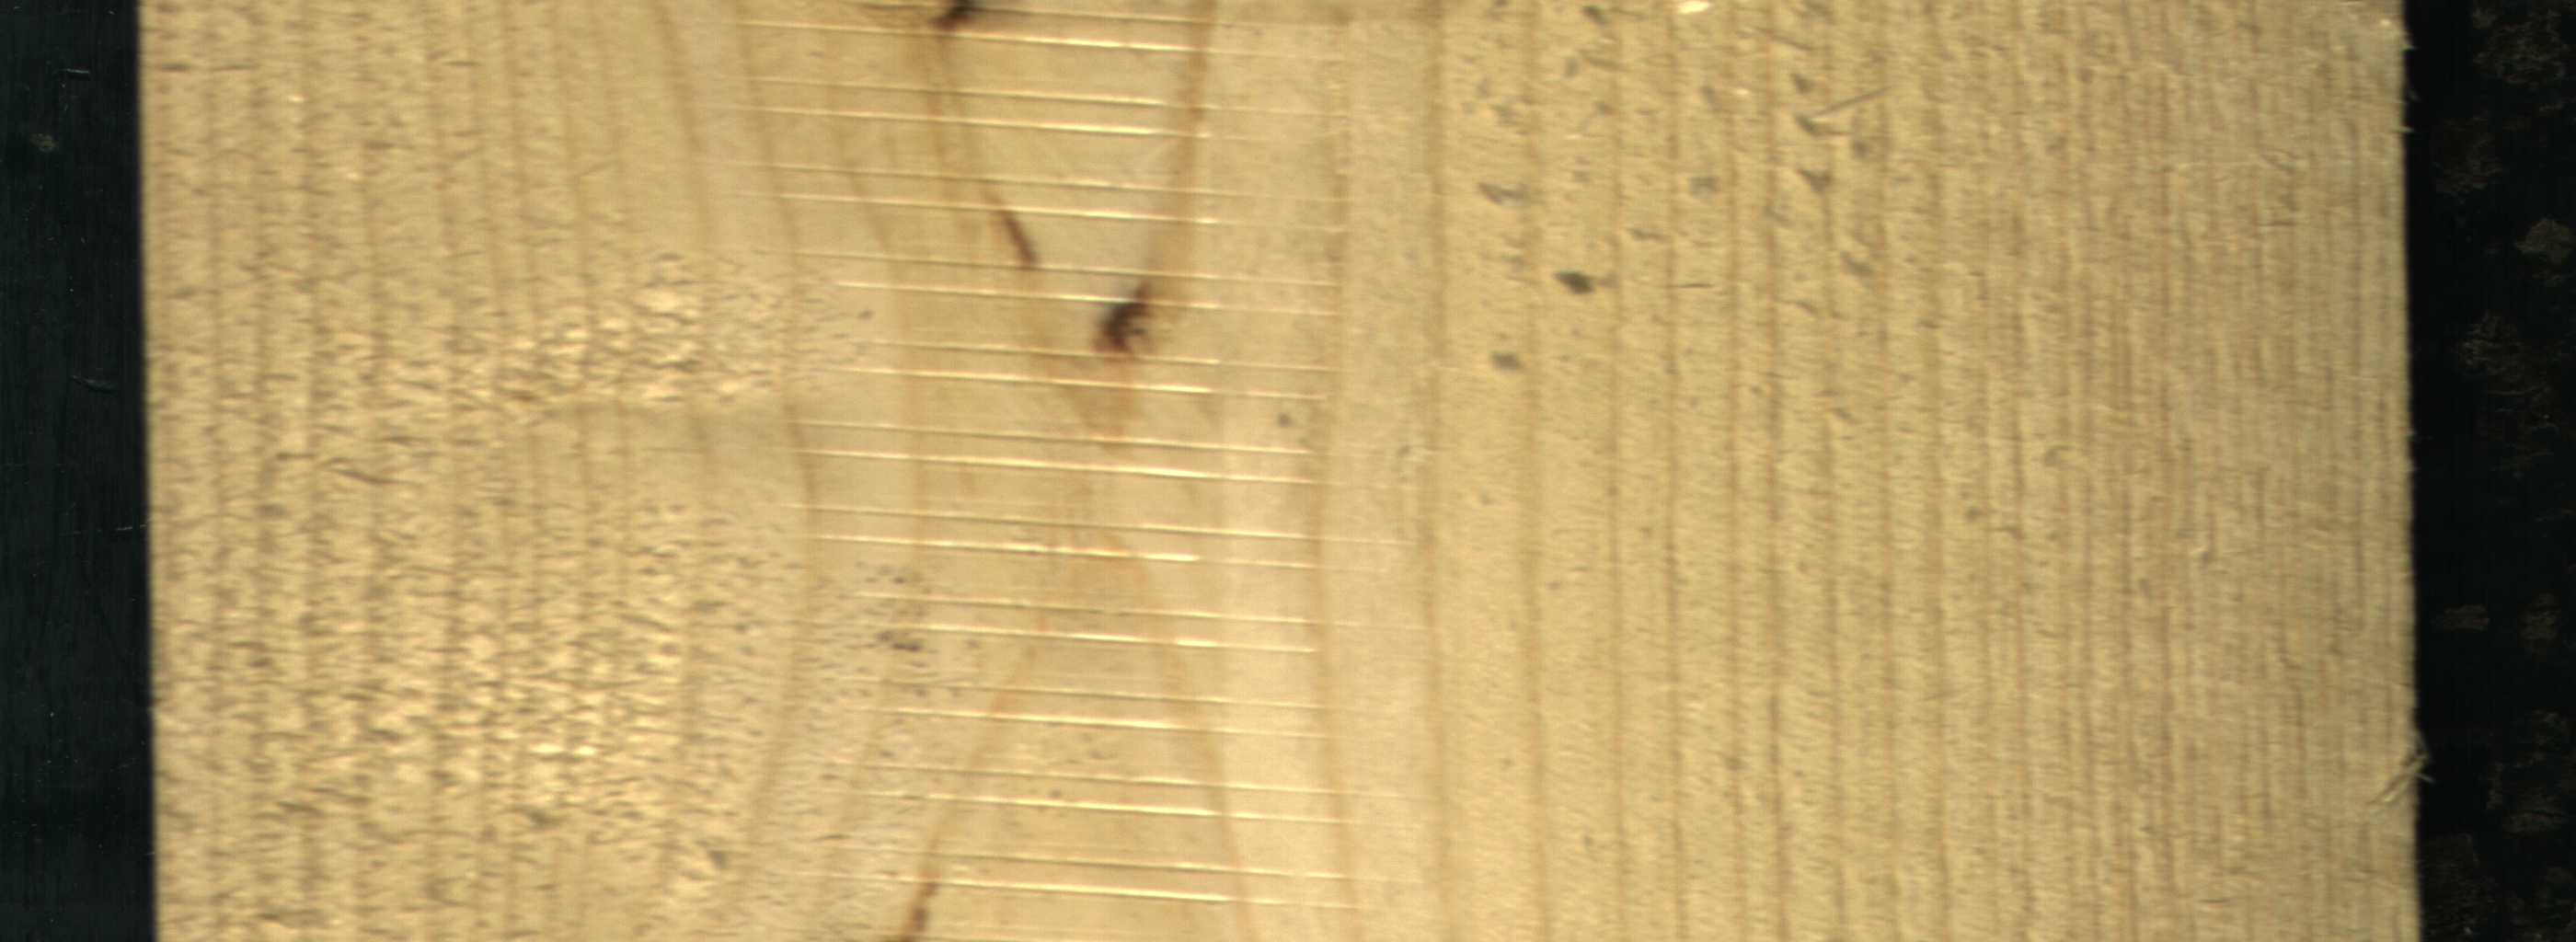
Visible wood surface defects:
resin
resin
resin
resin